Aerial crown-view tile of a tropical tree (Barro Colorado Island, Panama), acquired 20250818:
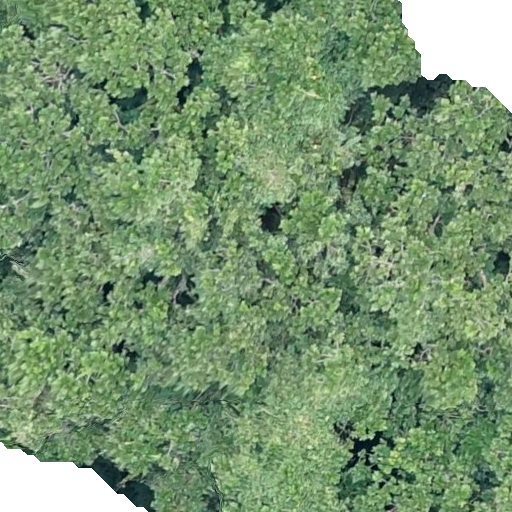
Species: Anacardium excelsum
GBIF accepted scientific name: Anacardium excelsum
Crown area: 523.988 m²